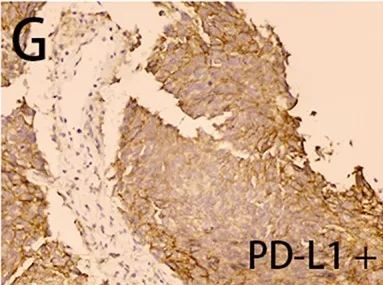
Right paraventricular mass biopsy (200x). The immunohistochemical analysis (C-H) showed EGFR (+), CK (+), P63 (+), Ki67 (40%+), PD-L1 (CPS 80%+), and PD-L1.
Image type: pathology (immunostaining)